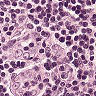
Metastatic tissue present: no